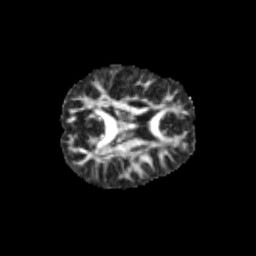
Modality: FA
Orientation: axial
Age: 12
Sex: female
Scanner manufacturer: siemens
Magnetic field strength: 3 T
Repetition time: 3.8 s
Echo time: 0.07 s